Field crop: maize
Growth stage: 2
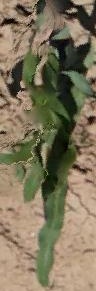
Species: maize